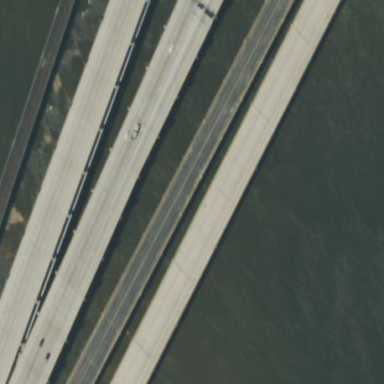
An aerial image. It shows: Man-made bridge.